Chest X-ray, PA view. Patient: 34 years old, sex F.
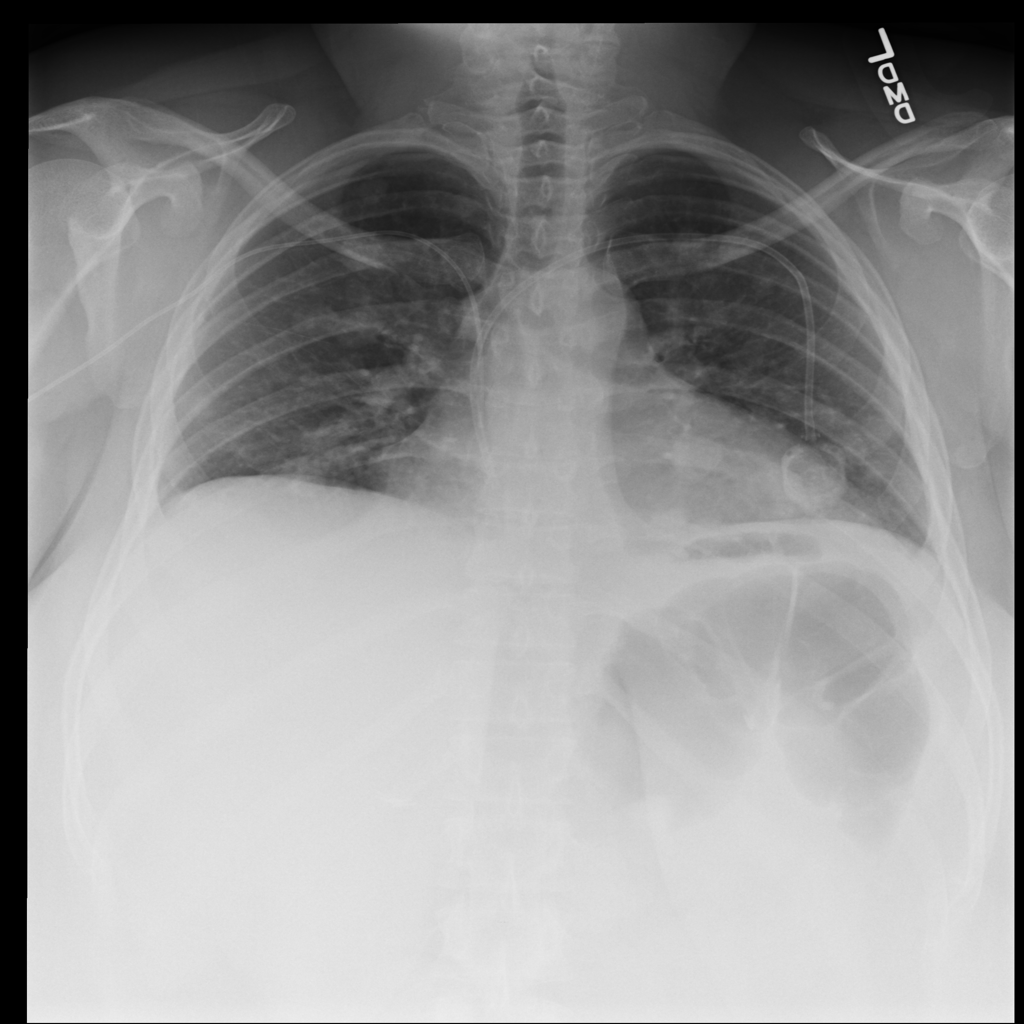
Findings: Infiltration